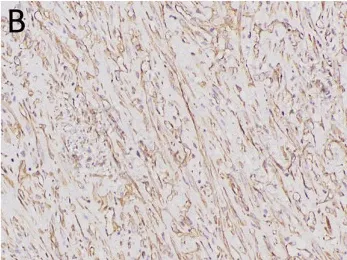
Hematoxylin-eosin staining revealed diffuse spindle shaped tumor cells and scattered inflammatory cells within the lesion; Immunohistochemical results showed that the tumor cells positively expressed SMA.
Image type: pathology (immunostaining)